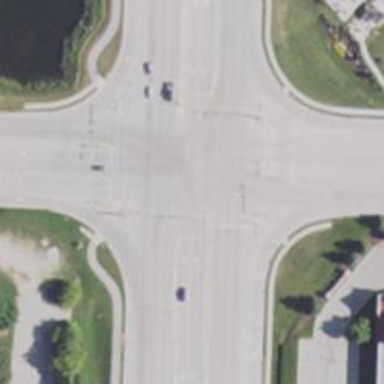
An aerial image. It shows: Crossing on the road with line markings.